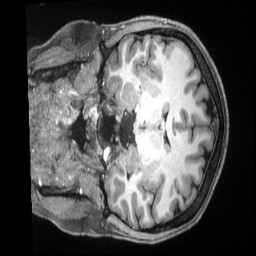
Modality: T1w
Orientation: coronal
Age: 21
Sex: female
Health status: ill
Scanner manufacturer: siemens
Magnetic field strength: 3 T
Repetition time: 2.5 s
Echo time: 0.00181 s